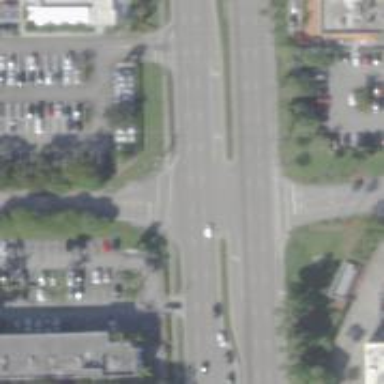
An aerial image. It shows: Asphalt footway with uncontrolled crossing marked with lines.